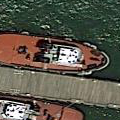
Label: Towing_vessel